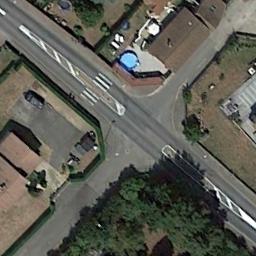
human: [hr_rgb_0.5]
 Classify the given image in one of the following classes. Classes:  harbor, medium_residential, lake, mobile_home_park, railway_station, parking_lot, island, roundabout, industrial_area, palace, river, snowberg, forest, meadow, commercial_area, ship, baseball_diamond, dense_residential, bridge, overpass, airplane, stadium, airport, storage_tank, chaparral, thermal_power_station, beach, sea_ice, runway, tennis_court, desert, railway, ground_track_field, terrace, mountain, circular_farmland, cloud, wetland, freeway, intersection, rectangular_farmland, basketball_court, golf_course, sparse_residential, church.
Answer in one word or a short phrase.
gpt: intersection